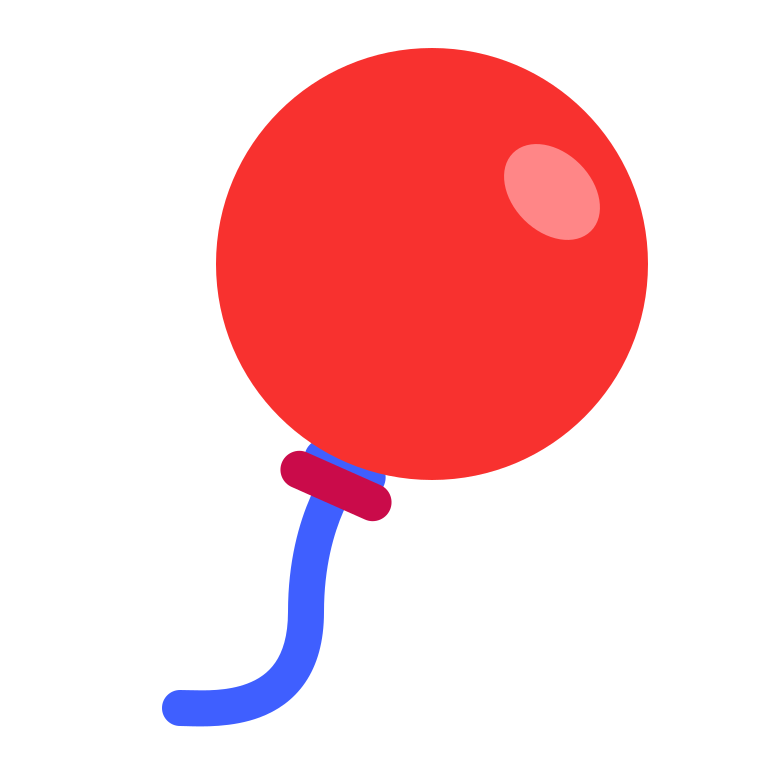
balloon flat